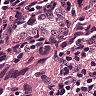
Metastatic tissue present: yes